Question: In my host, it needs time (about 20s) to initialize CLI session,... before doing cli

I'm trying to do command by playbook ansible:
'''
---
- name: Run show sub command
hosts: em
gather_facts: no
remote_user: duypn
tasks:
- name: wait for SSH to respond on all hosts
local_action: wait_for host=em port=22 delay=60 state=started
- name: run show sub command
raw: show sub id=xxxxx;display=term-type
'''
After 10 mins, ansible gives me output which is not the result of show sub command :(
'''
...
["CLI Session initializing..", "Autocompleter initializing..", "CLI>This session has been IDLE for too long.",
...
'''
I'm glad to hear your suggestion. Thank you :)
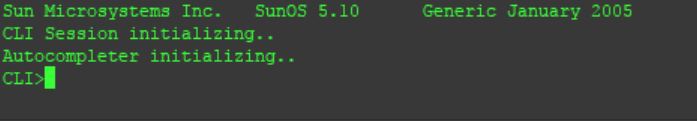
Answer: I don't have a copy-paste solution for you but one thing I learned is to put a sleep after ssh is 'up' to allow the machine to finish it's work. This might give you a nudge in the right direction.
'''
- name: Wait for SSH to come up
local_action: wait_for
host={{ item.public_ip }}
port=22
state=started
with_items: "{{ ec2.instances }}"
- name: waiting for a few seconds to let the machine start
pause:
seconds: 20
'''